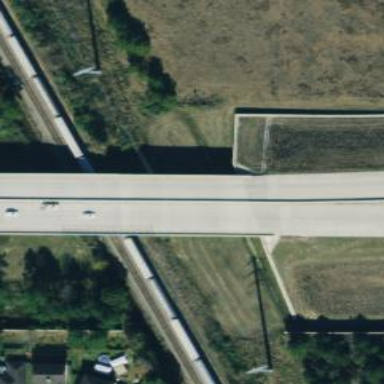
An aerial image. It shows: Bridge over motorway.